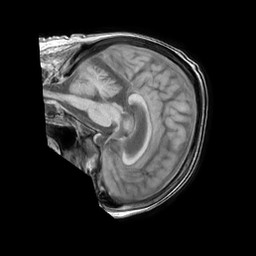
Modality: T1w
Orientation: sagittal
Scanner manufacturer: philips
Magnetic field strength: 1.5 T
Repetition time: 0.1861 s
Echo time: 0.00183 s